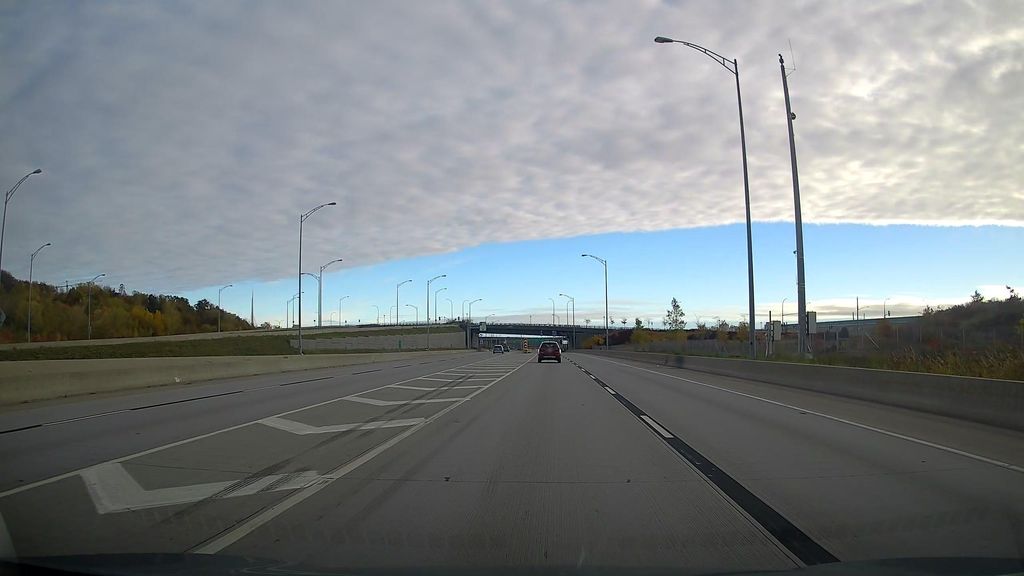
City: montreal